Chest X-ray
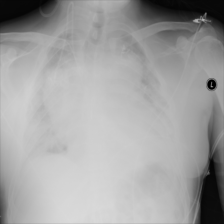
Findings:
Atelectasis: negative
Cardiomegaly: negative
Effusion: negative
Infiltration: positive
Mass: negative
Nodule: negative
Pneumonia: negative
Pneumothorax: negative
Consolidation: negative
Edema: negative
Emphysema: negative
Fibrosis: negative
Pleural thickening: negative
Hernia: negative